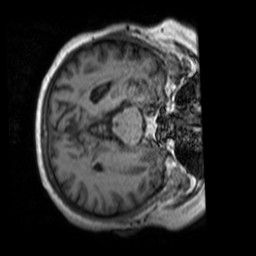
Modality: T1w
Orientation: axial
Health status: ill
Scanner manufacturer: siemens
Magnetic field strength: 3 T
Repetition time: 1.7 s
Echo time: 0.00239 s